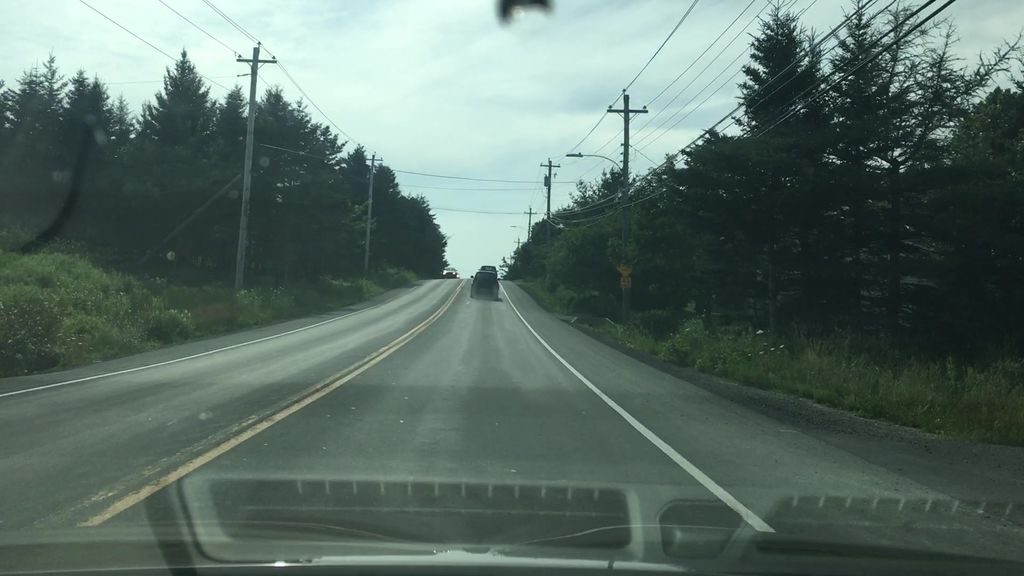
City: halifax